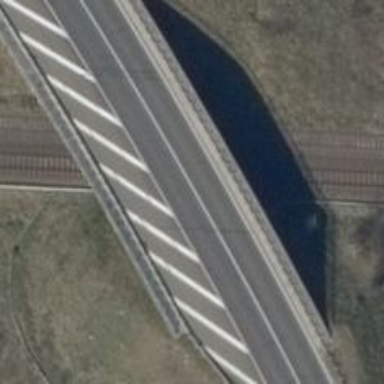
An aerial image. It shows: Railway signal.